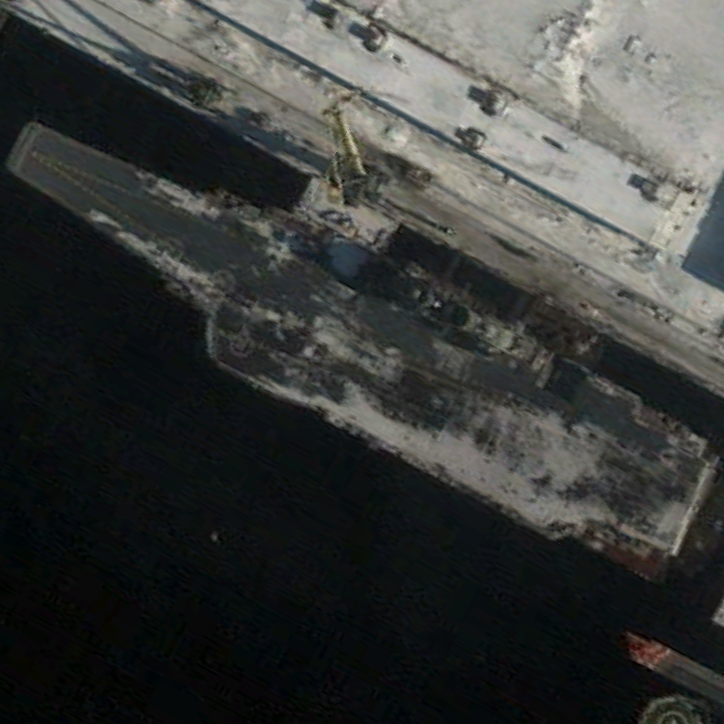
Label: aircraft_carrier